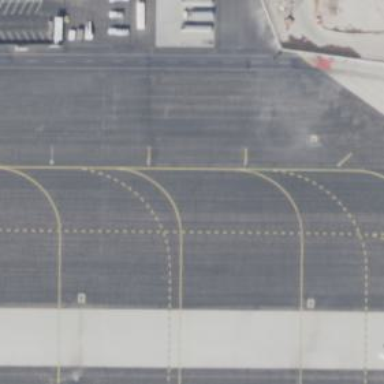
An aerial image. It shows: View of taxiway at the airport.